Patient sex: F
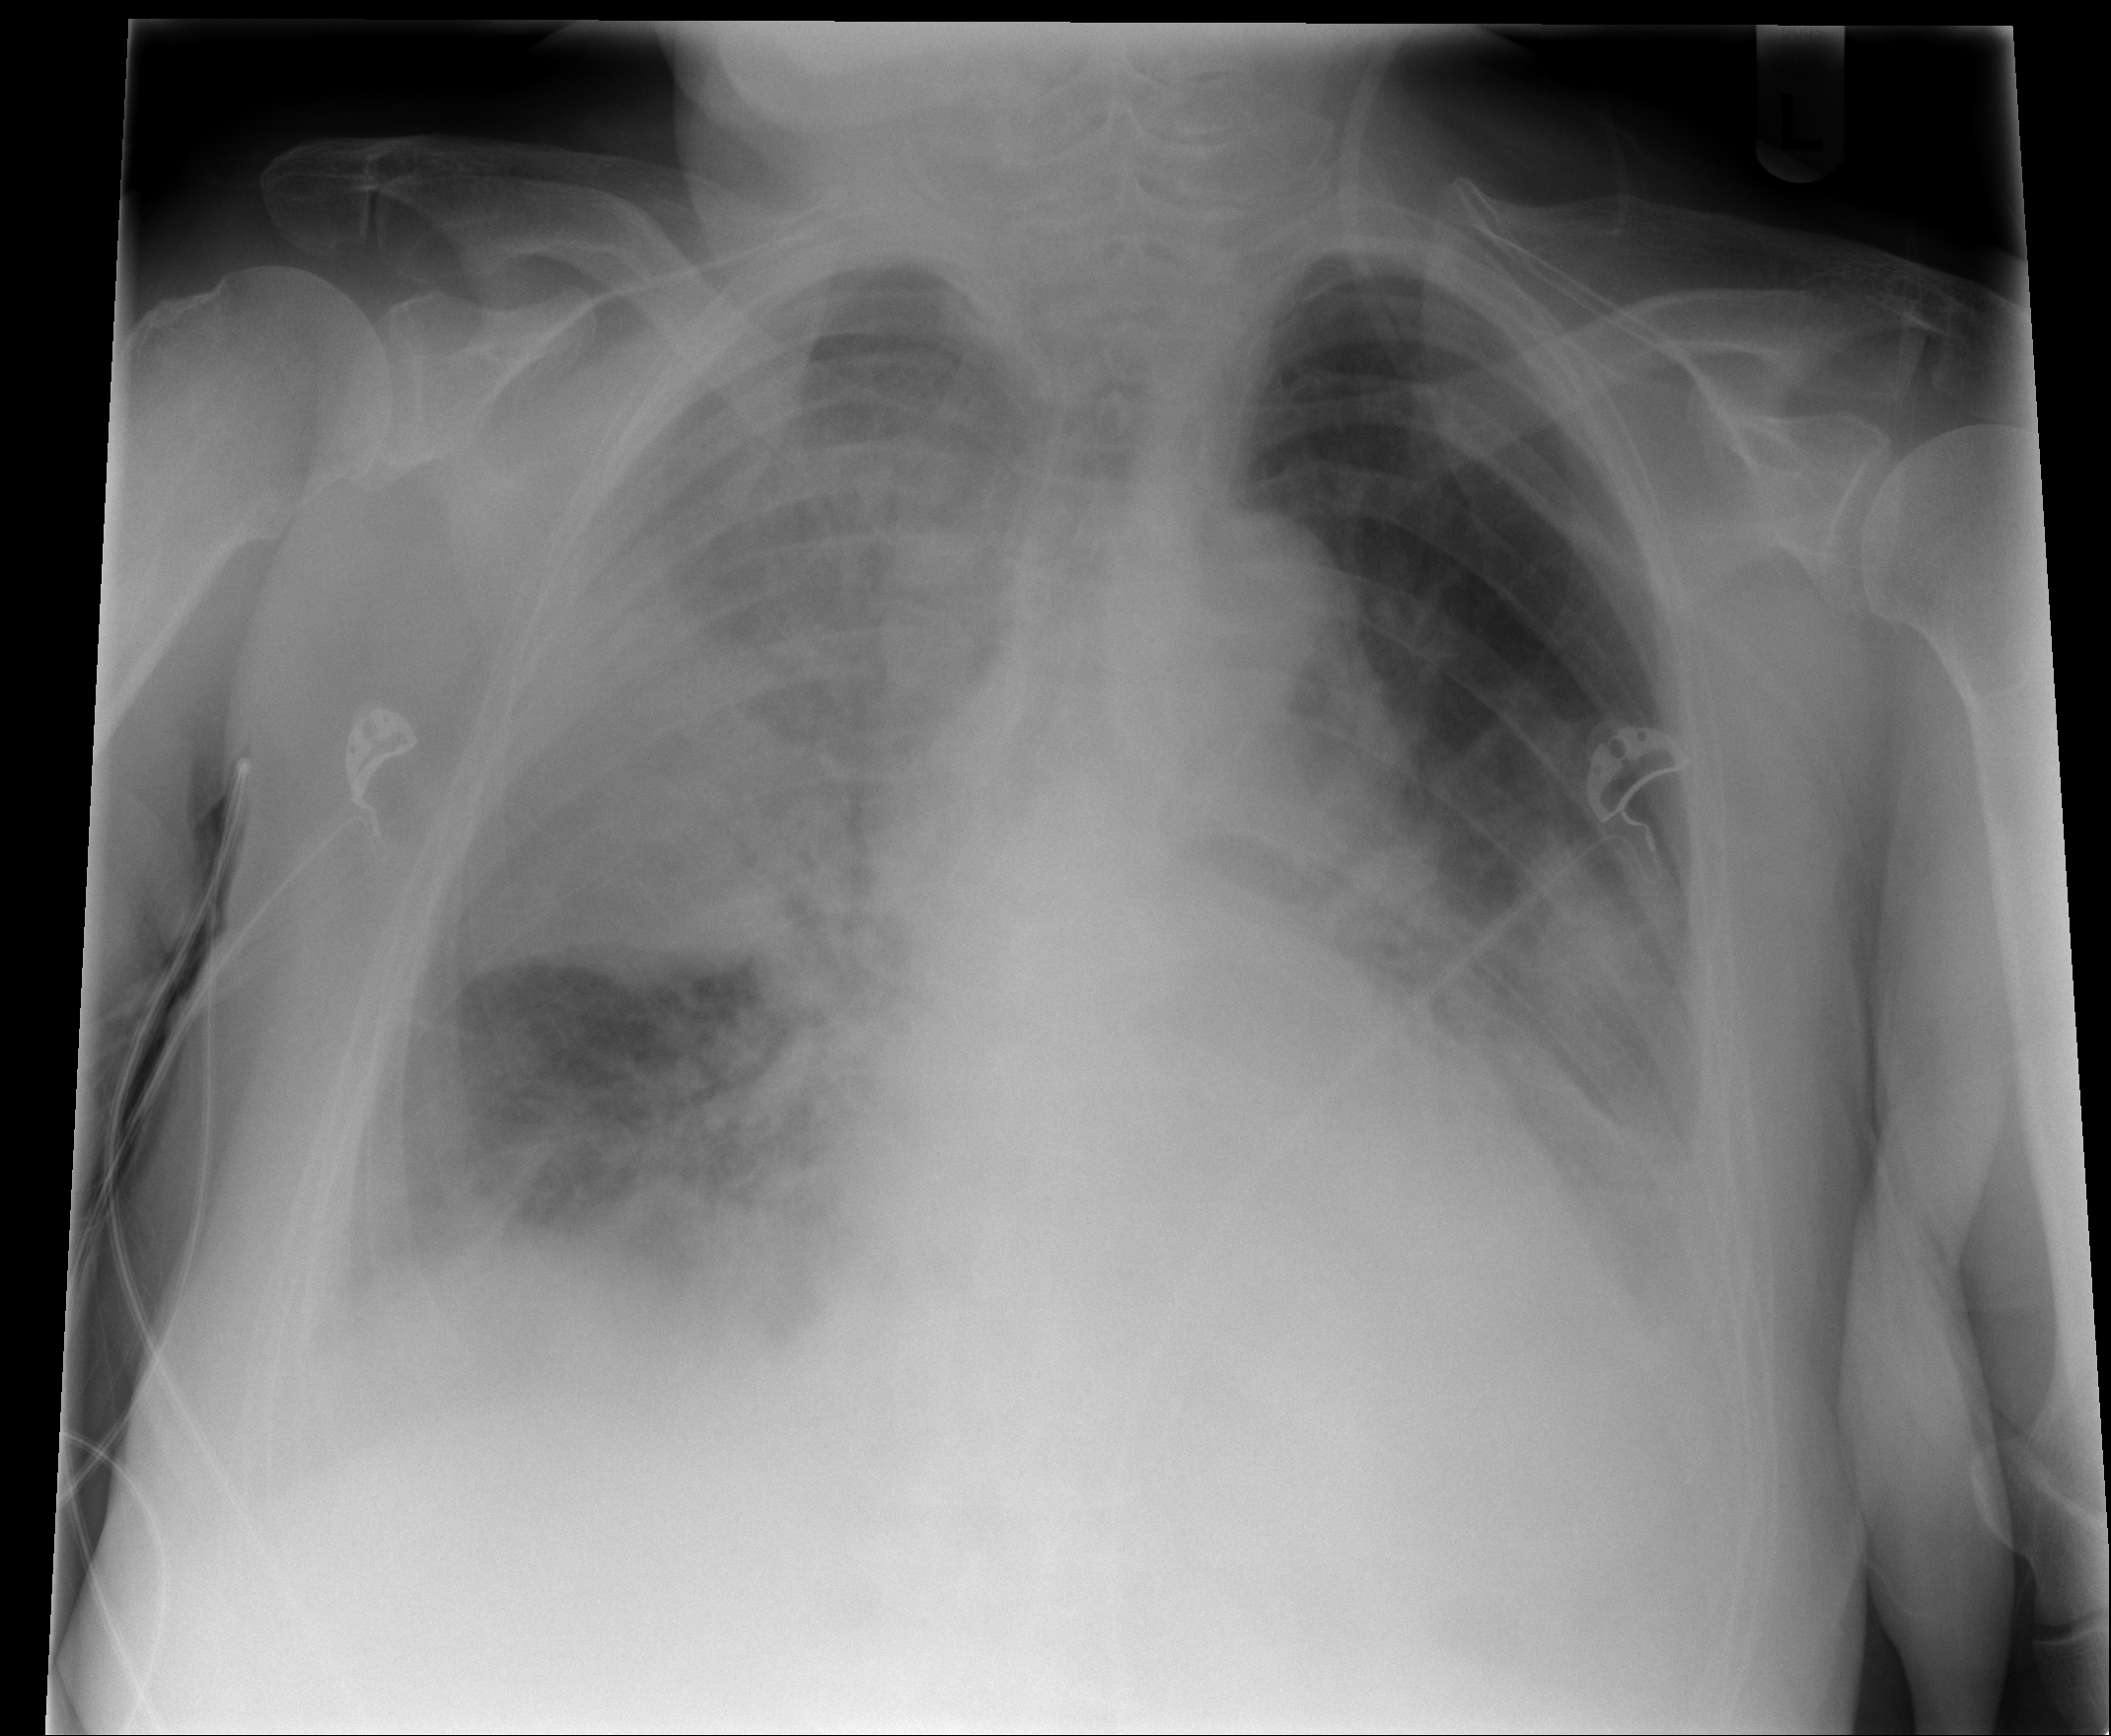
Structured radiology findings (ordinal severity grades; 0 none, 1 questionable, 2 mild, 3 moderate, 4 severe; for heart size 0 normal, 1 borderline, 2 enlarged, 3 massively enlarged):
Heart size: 2
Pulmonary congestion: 3
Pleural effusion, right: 2
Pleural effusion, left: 3
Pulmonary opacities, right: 4
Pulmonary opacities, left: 3
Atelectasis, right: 4
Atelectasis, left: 3